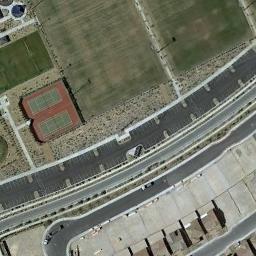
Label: tennis_court